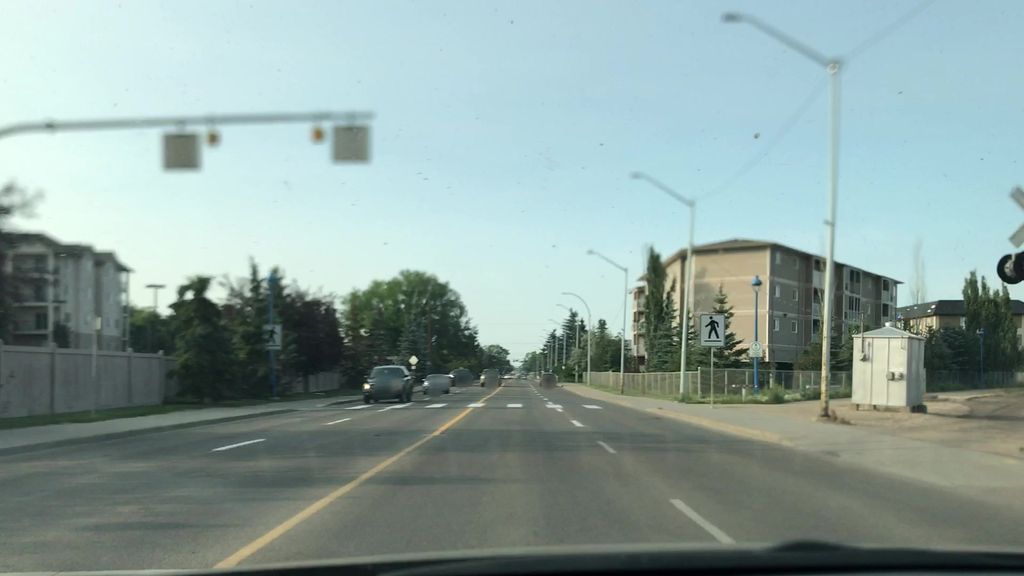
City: edmonton